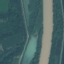
Label: River